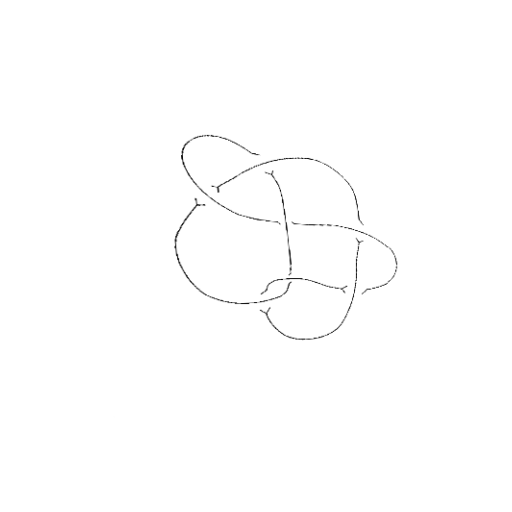
Crossing number: 7